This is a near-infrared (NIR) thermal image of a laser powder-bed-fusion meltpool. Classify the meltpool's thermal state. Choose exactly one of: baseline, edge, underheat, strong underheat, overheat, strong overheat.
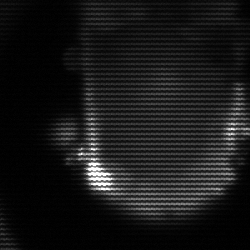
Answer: baseline